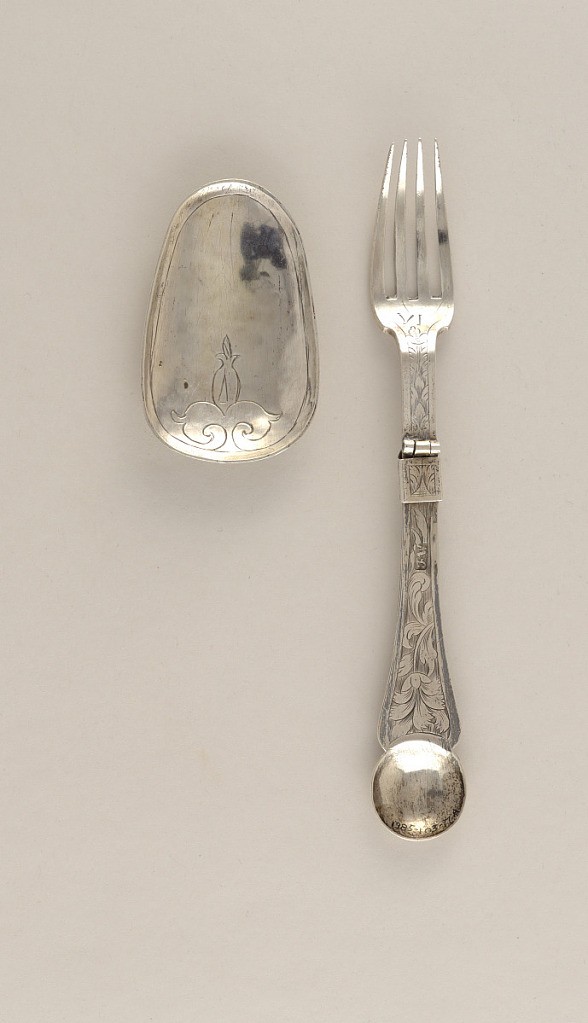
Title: Folding Fork and Spoon Bowl
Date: ca. 1690
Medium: silver
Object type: fork and spoon bowl
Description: Folding Fork and Spoon Bowl. Fork (a) has three curved tines, flat tapering handle widening towards bowl-shaped terminal, scrolled shoulders. Hinged at neck, with faceted sliding lock bar. Handle decorated with engraved foliate pattern within central reserve with plain wide border. Reverse of bowl terminal decorated with engraved flower. Oval spoon bowl (b), engraved on back with symmetrical floral design. Two wide slots on the reverse side to insert tines of the fork when attached, with fork handle serving as spoon handle when attached.